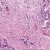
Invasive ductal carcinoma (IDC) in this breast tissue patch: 1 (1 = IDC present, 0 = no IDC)